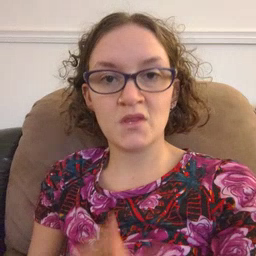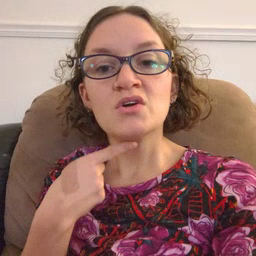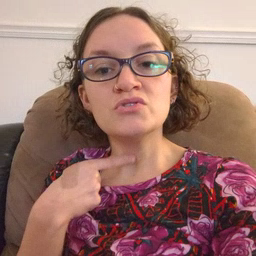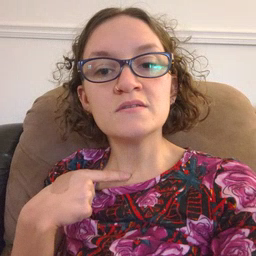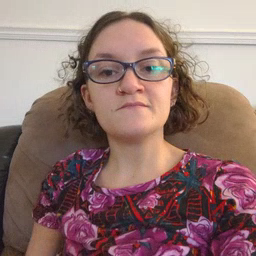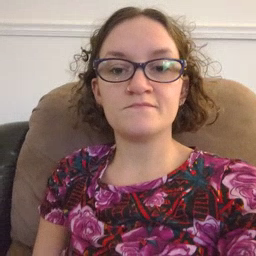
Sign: thirsty